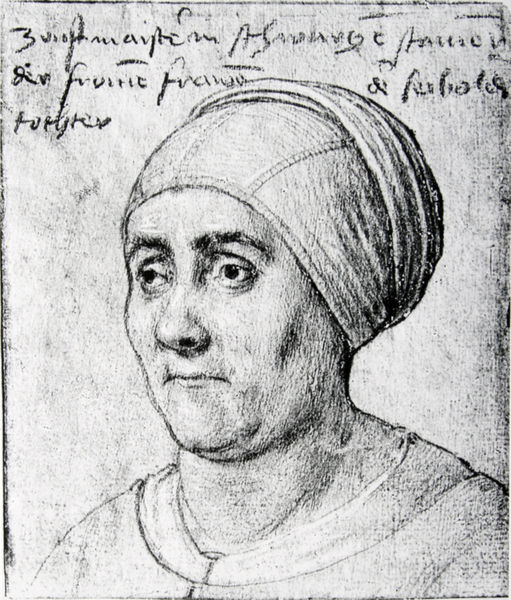
Titel: Bildnis der Zunftmeisterin Schwarzensteiner
Künstler: Hans d.Ä. Holbein
Standort: Berlin
Institution: Staatliche Museen zu Berlin, Kupferstichkabinett
Schlagwörter: hat, white, women, black, collar, face, female, gray, grey, lady, nose, old, portrait, woman, sad, man, head, eyes, drawing, paper, black and white, look, bonnet, cap, chin, mouth, scarf, illustration, sketch, writing, person, human, cape, cheeks, neck, ears, pencil, eye, cloth, headscarf, farmer, book, lips, shading, charcoal, cheek, eyebrows, seams, forehead, page, shirt, text, turban, words, serious, frown, sadness, portrai, neckline, headdress, brows, handwriting, word, nostrils, cheekbones, old women, double chin, adult, chekk, hair covering, snood